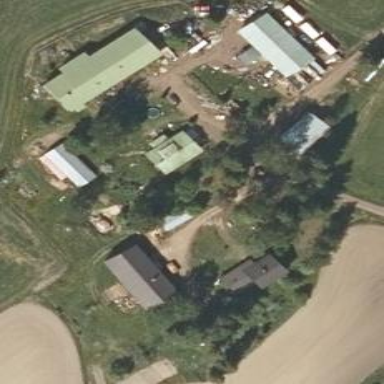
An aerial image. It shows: Farmyard area.